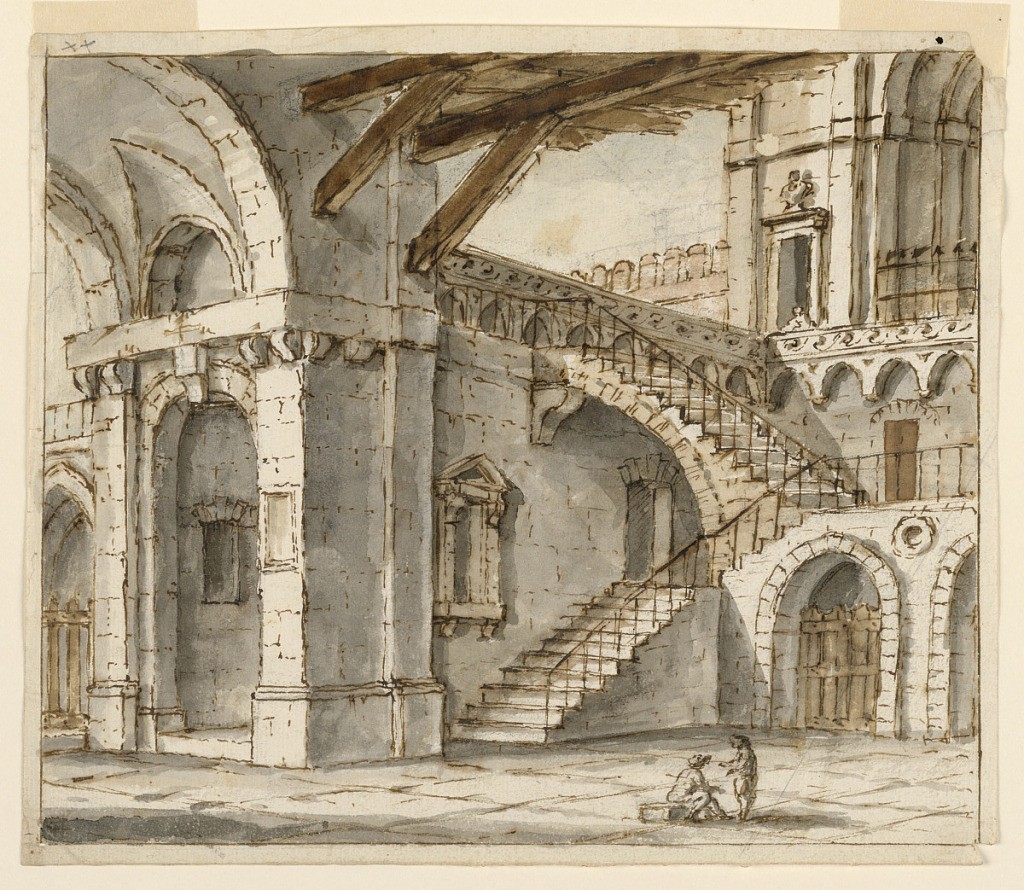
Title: Stage Design: Prison Court
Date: late 18th century
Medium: Pen and brown ink, brush and sepia wash on paper
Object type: Drawing
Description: Horizontal format. Prison court with stairs leading upward. Bolted doors in background. At right, two male figures in courtyard.